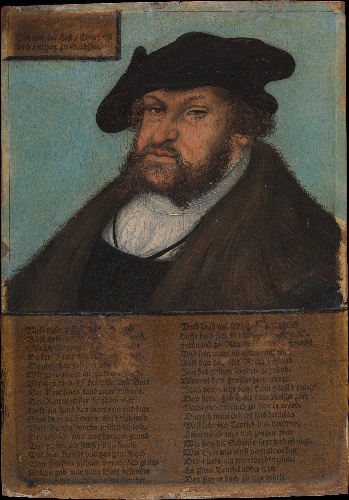
Title: Johann I (1468–1532), the Constant, Elector of Saxony
Artist: Lucas Cranach the Elder and Workshop
Artist bio: German, Kronach 1472–1553 Weimar
Date: 1532–33
Object type: Painting
Classification: Paintings
Medium: Oil on beech, with letterpress-printed paper labels
Dimensions: 8 x 5 5/8 in. (20.3 x 14.3 cm)
Department: European Paintings
Credit line: Gift of Robert Lehman, 1946
Accession year: 1946
Repository: Metropolitan Museum of Art, New York, NY
Tags: Men|Portraits